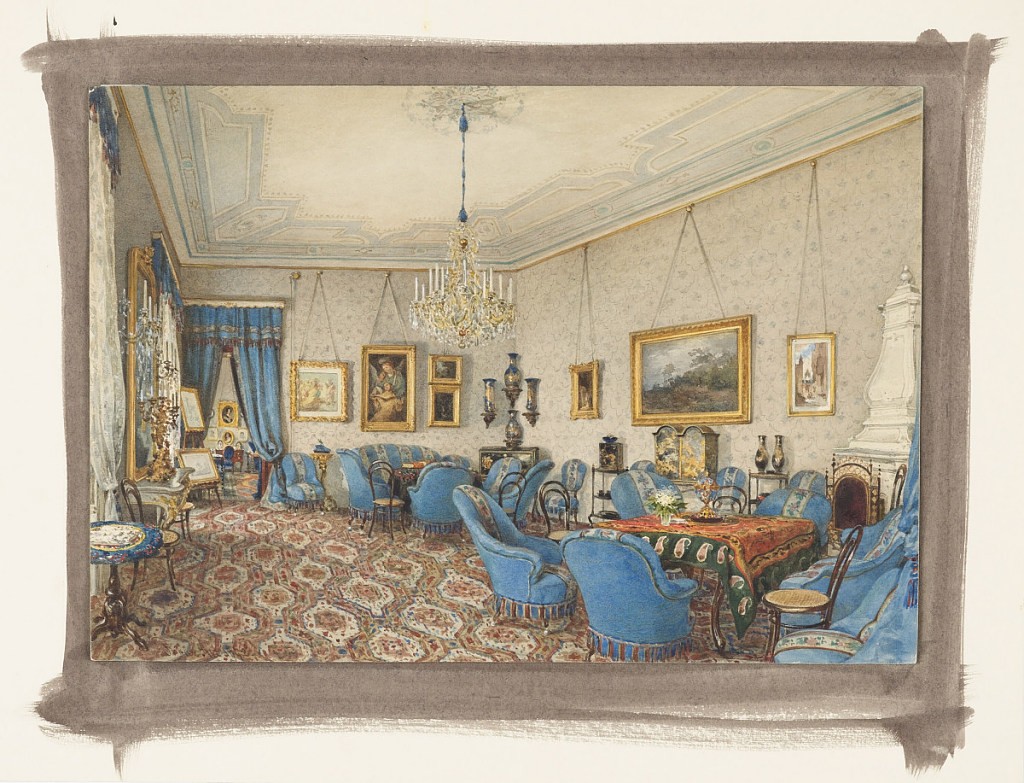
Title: A Salon in Vienna
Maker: Franz Alt, 1821–1906
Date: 1872
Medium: Brush and watercolor, gouache, graphite on white wove paper
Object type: Drawing
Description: This view of a salon in Vienna is dominated by an ogee-patterned carpet in blue and red. The blue spoon-back chairs are upholstered in blue velvet with red and blue fringe at bottom. Black and gold japanned cabinets, whatnots and famille noire porcelain vases decorate the room. A Rococo Style console in white and gold and a gilt mirror flanked by candelabra are placed between the windows. The Louis XV-inspired chandelier may have been from the Baccarat factory. Thonet bentwood chairs with cane seats are casually placed around the room.